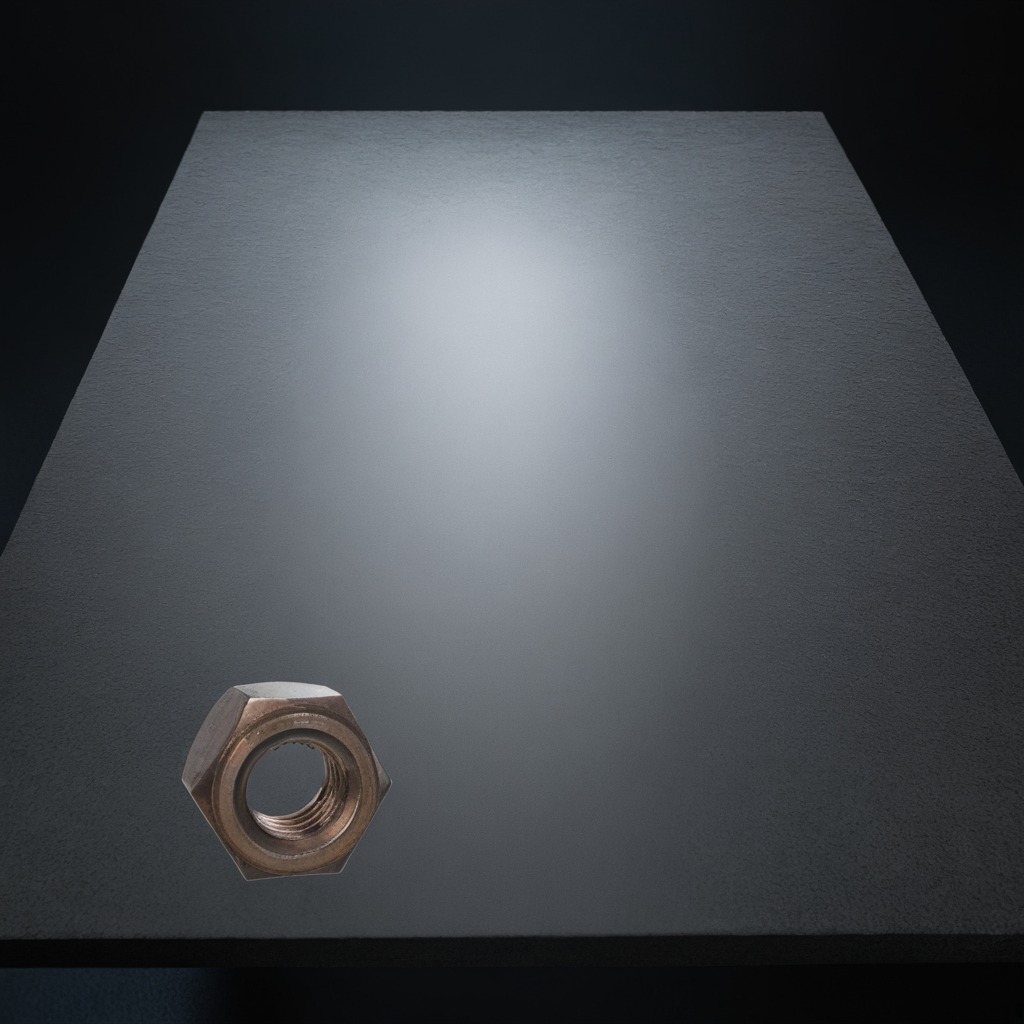
A metal nut is lying on a clean granite table inside a workshop at night dim ambient light soft shadows worn but